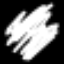
Label: squiggle